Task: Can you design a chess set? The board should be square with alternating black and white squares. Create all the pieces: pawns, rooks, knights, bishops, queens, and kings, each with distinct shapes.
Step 4851:
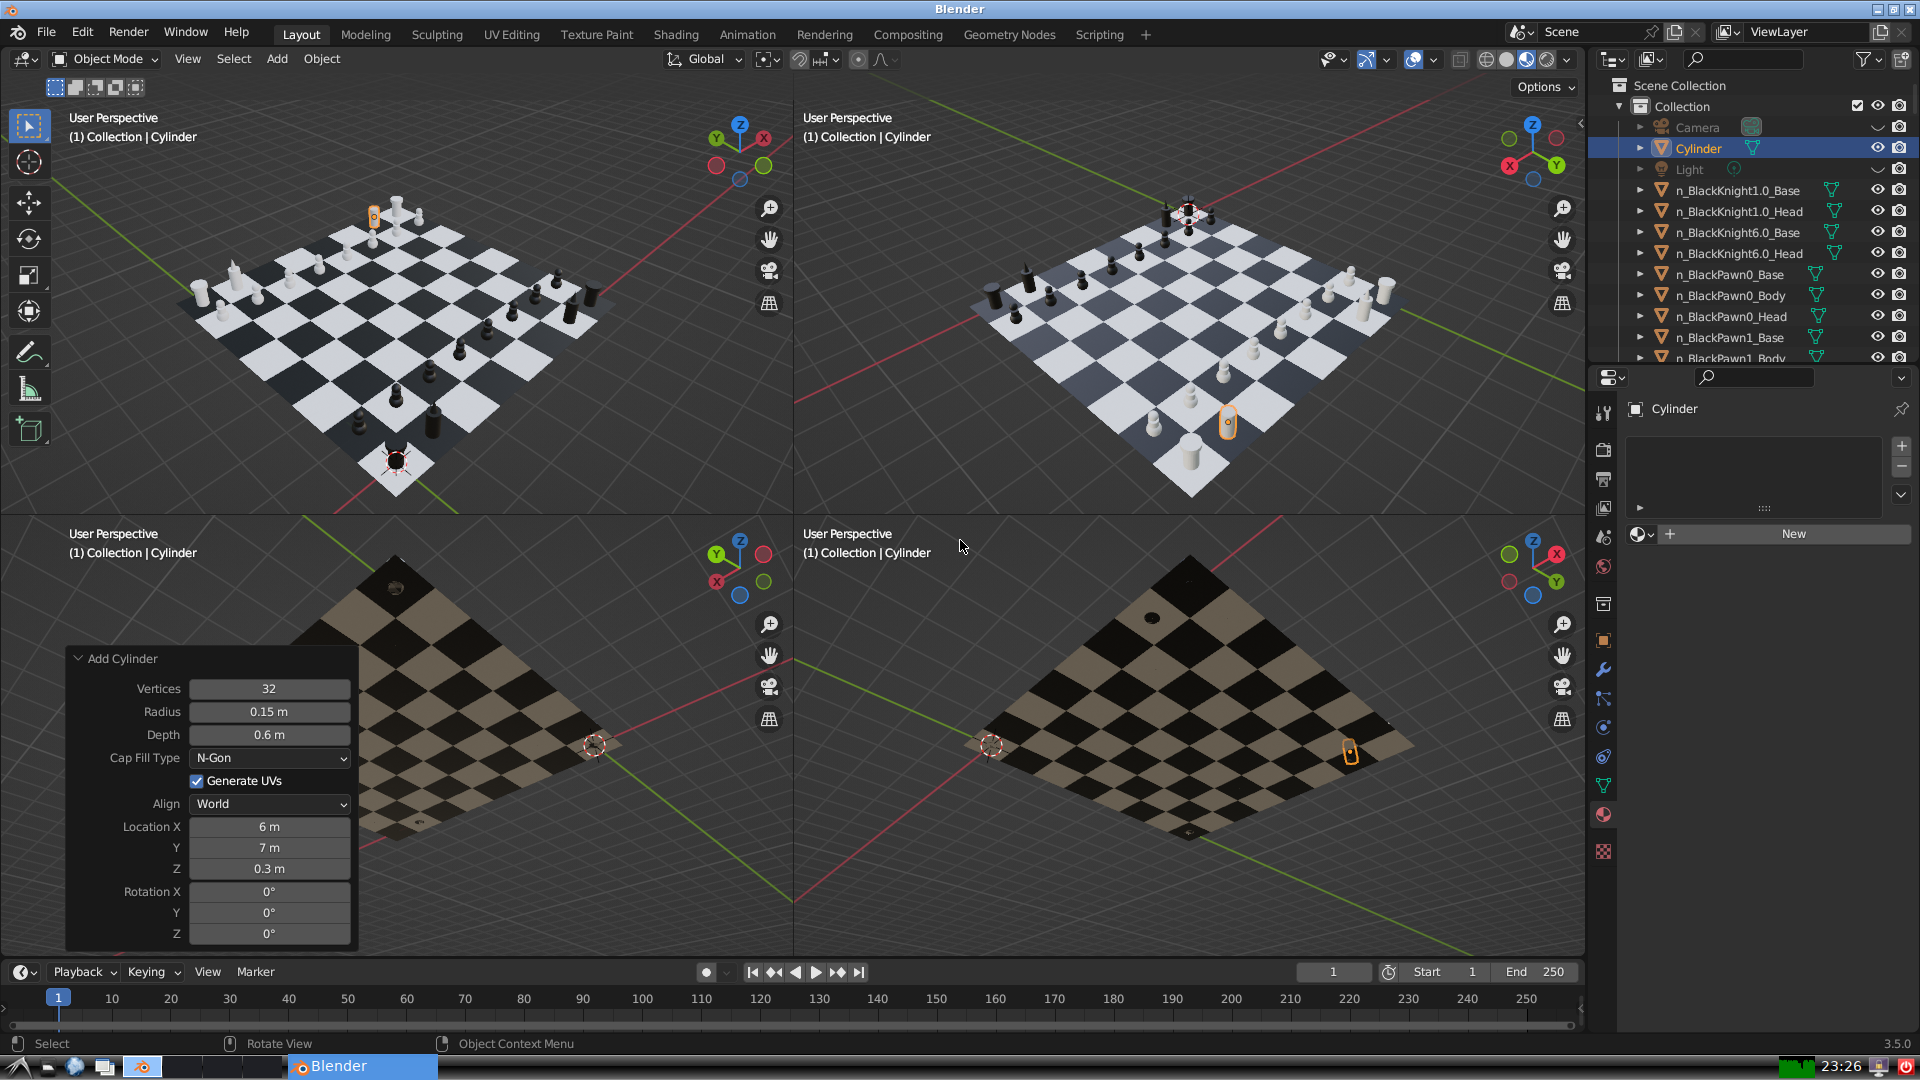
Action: {"key_press": ['Ctrl, Home']}